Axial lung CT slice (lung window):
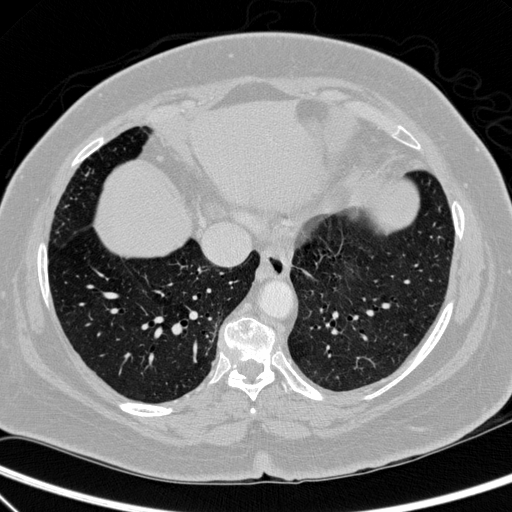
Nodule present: no